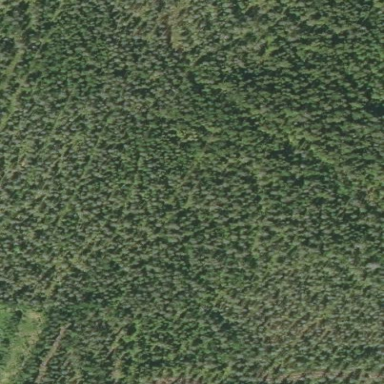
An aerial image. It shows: Needle-leaved woodland.